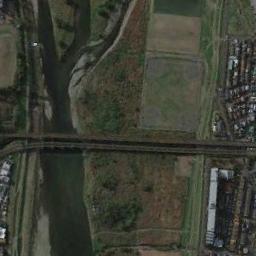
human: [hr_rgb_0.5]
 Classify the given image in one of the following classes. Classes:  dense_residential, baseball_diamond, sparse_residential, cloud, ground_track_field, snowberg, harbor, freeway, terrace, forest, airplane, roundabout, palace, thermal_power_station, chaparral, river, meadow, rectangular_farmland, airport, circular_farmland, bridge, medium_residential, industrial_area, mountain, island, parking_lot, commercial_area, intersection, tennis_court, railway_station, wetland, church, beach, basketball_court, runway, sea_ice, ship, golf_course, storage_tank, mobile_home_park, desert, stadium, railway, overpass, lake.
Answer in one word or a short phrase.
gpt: bridge